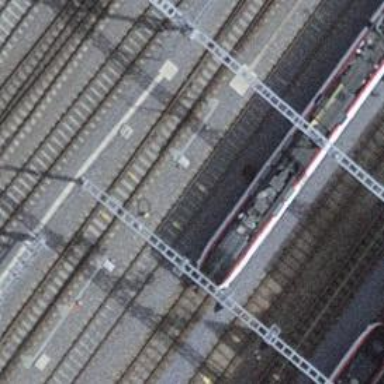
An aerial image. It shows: Railway switch.